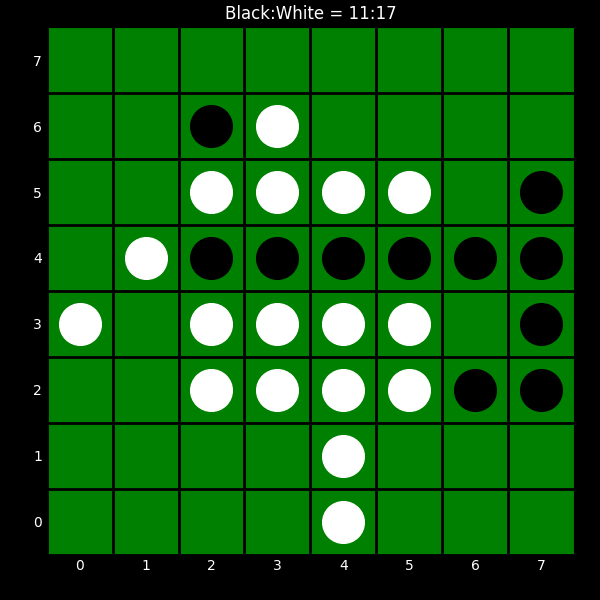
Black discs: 11
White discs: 17